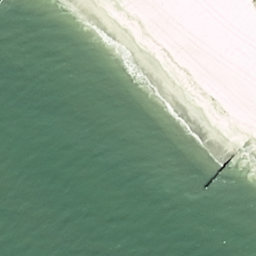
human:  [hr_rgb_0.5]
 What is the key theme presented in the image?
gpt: beach